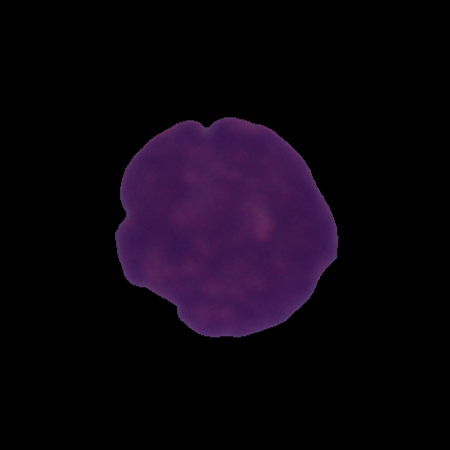
Label: cancer